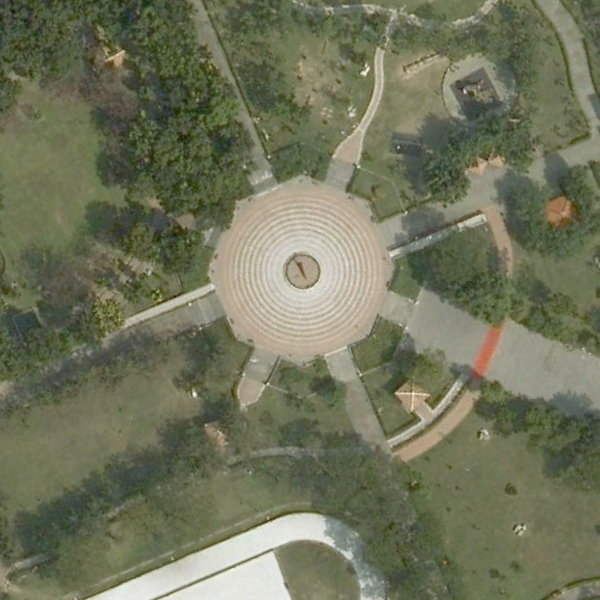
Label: Square